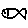
Label: fish